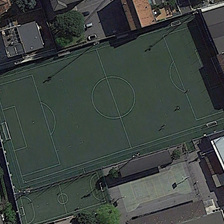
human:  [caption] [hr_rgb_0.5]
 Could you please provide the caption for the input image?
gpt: several buildings and green trees are around a football field .

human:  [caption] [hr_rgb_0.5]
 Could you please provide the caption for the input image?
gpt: several buildings and green trees are around a football field .

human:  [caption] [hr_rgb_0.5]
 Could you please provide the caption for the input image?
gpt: several buildings and green trees are around a football field .

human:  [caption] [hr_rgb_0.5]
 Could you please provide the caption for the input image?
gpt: several buildings and green trees are around a football field .

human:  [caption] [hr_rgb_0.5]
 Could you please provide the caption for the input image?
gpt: several buildings and green trees are around a football field .